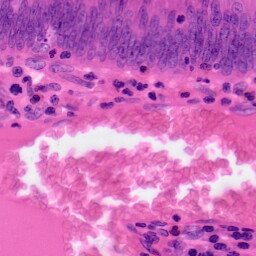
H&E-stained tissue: Colon